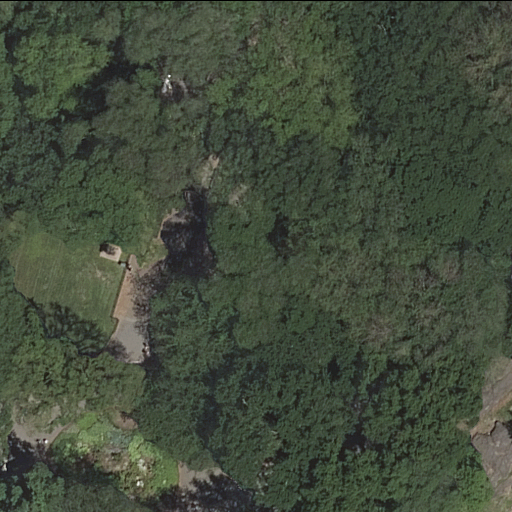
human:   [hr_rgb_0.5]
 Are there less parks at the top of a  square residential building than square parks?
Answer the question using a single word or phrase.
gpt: no

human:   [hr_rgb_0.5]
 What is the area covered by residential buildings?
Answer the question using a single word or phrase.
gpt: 0m2

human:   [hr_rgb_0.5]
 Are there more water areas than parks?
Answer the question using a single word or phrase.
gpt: no

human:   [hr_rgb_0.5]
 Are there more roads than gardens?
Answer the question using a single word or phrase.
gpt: yes

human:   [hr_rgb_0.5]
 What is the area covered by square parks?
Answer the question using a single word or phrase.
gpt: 0m2

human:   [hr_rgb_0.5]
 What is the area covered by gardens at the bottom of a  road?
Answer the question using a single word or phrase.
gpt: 564m2

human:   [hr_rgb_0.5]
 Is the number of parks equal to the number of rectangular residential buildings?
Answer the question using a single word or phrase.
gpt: no

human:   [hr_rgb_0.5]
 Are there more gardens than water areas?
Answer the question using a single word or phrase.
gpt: yes

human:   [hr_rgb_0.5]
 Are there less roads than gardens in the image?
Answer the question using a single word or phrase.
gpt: no

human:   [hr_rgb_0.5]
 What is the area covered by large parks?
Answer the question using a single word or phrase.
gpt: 10625m2

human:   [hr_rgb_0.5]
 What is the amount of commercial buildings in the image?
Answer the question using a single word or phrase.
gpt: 0

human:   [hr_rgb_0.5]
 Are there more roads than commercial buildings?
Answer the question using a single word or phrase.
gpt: yes

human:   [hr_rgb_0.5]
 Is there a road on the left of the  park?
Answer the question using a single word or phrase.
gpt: no

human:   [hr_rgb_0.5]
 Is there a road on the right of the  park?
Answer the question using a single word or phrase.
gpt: yes

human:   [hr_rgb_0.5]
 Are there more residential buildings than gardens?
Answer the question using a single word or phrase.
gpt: no

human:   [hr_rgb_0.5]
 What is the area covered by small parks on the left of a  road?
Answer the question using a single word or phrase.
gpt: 0m2

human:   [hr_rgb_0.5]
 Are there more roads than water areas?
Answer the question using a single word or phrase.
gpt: yes

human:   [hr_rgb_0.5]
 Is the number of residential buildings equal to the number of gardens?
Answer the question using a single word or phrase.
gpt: no

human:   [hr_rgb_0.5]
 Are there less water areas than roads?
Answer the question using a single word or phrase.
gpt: yes

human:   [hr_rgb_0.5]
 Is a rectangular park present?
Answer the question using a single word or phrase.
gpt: yes

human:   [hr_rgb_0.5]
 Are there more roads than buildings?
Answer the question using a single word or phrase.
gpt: yes

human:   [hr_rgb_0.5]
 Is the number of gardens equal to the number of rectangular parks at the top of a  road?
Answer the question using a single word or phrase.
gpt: no

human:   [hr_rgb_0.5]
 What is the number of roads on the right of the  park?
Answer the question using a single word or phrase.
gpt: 7

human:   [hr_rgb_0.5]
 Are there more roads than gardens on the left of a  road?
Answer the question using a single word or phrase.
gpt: yes

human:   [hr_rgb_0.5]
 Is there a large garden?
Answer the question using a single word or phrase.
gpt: yes

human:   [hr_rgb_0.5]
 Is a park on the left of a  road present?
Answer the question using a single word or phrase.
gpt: yes

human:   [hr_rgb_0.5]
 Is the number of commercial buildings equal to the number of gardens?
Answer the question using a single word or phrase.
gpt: no

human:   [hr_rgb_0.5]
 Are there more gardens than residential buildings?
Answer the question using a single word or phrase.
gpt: yes

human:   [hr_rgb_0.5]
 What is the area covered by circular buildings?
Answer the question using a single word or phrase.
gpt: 0m2

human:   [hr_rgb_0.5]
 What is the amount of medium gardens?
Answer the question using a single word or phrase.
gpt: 0

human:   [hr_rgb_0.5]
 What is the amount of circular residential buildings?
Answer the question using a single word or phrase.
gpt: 0

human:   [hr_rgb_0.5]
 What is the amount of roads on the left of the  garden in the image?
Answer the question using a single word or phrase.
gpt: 3

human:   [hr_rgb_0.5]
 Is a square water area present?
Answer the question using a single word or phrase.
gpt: no

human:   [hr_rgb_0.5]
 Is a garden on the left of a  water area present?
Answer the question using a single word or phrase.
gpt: no

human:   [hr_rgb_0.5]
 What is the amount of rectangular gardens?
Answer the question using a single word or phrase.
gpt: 0

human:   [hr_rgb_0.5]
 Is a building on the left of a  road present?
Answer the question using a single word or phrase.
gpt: no